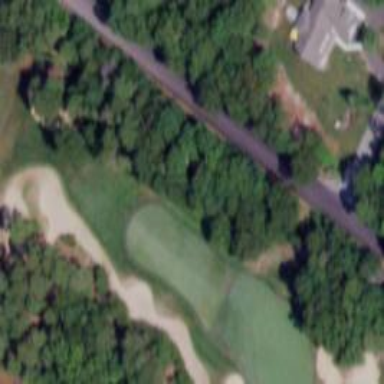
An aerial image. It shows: Footway that resembles golf path.